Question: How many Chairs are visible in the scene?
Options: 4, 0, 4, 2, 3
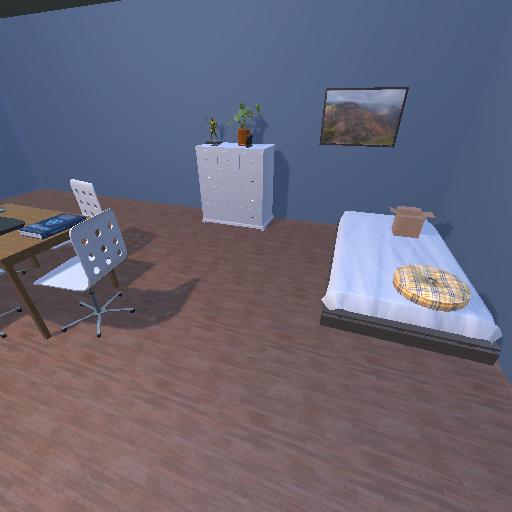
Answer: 4